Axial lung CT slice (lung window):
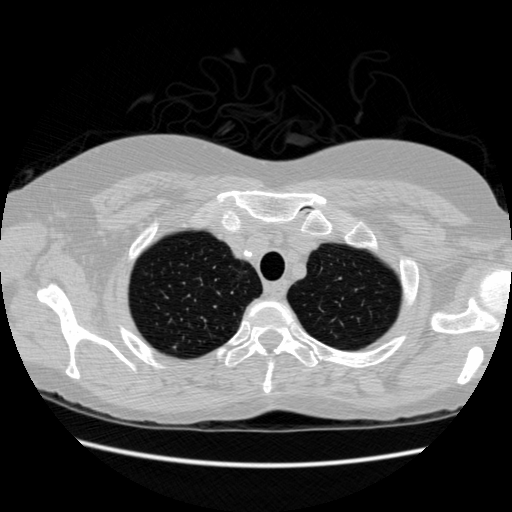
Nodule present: yes
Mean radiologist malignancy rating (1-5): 3